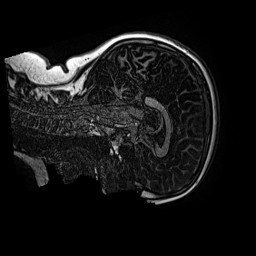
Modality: MP2RAGE
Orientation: sagittal
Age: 12
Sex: female
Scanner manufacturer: siemens
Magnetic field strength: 3 T
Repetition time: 4 s
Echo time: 0.00299 s